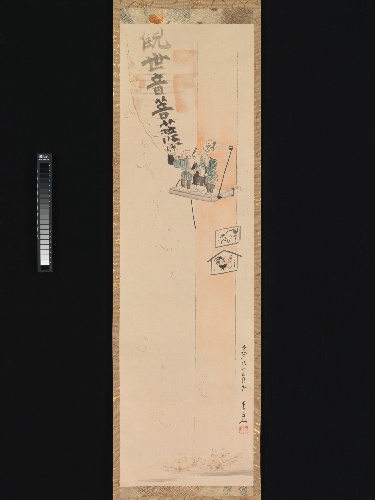
Artist: Suzuki Kiitsu
Artist bio: Japanese, 1796–1858
Date: 1857
Object type: Hanging scroll
Classification: Paintings
Medium: Hanging scroll; ink and color on paper
Culture: Japan
Period: Edo period (1615–1868)
Dimensions: Image: 39 1/16 × 11 5/16 in. (99.2 × 28.7 cm)
Overall with mounting: 74 5/16 × 12 1/2 in. (188.8 × 31.8 cm)
Overall with knobs: 74 5/16 × 14 5/8 in. (188.8 × 37.2 cm)
Department: Asian Art
Credit line: Mary Griggs Burke Collection, Gift of the Mary and Jackson Burke Foundation, 2015
Accession year: 2015
Repository: Metropolitan Museum of Art, New York, NY
Tags: Fans|Men